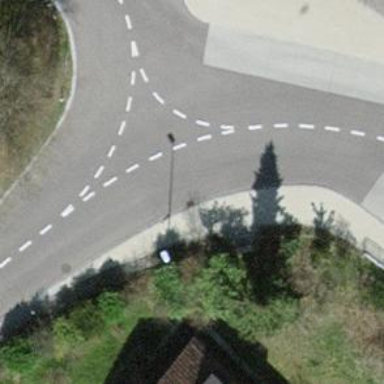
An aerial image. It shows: Bus stop with designated stop position for public transport.